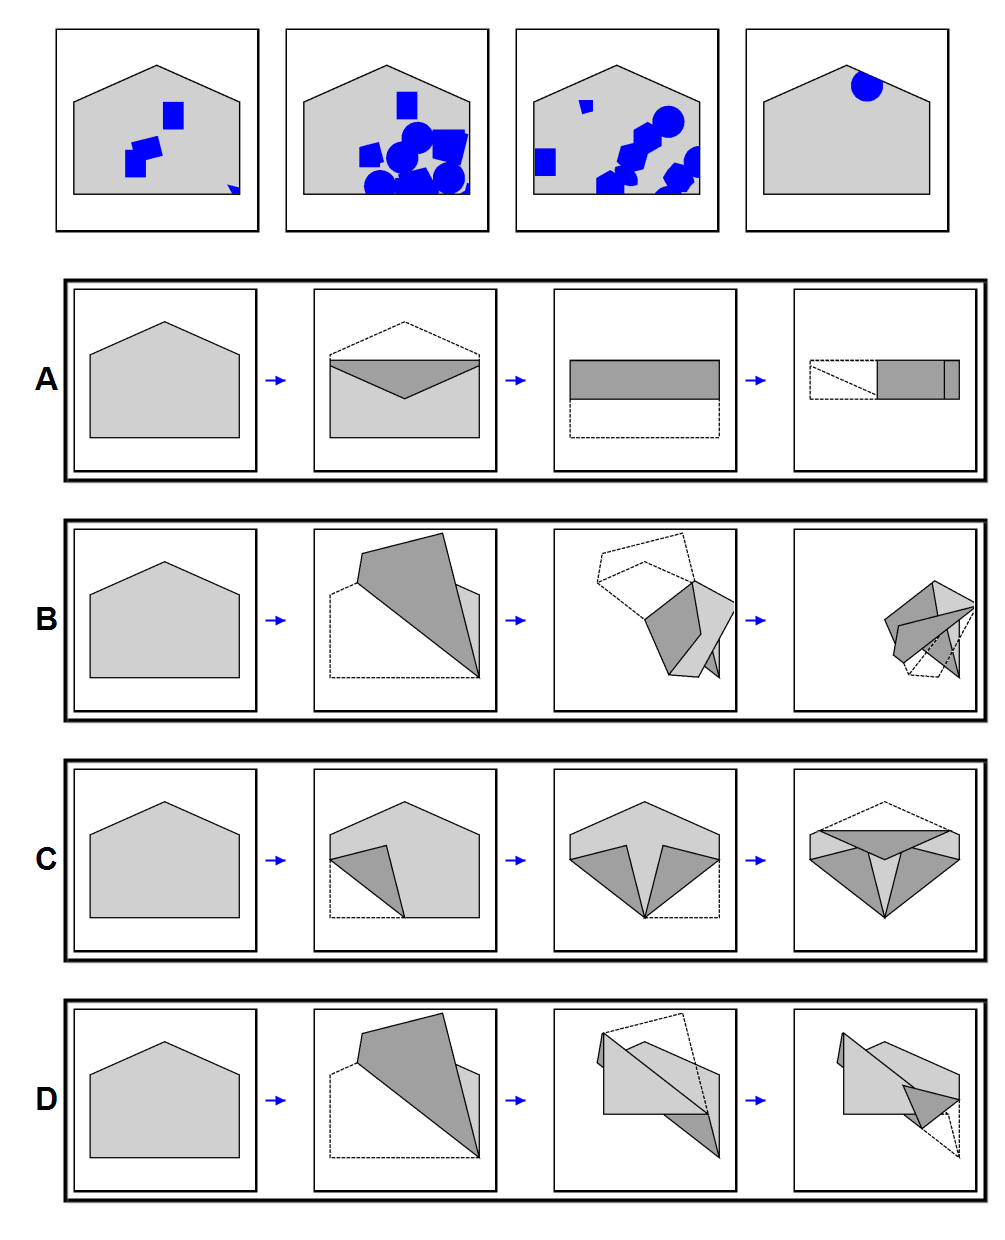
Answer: D